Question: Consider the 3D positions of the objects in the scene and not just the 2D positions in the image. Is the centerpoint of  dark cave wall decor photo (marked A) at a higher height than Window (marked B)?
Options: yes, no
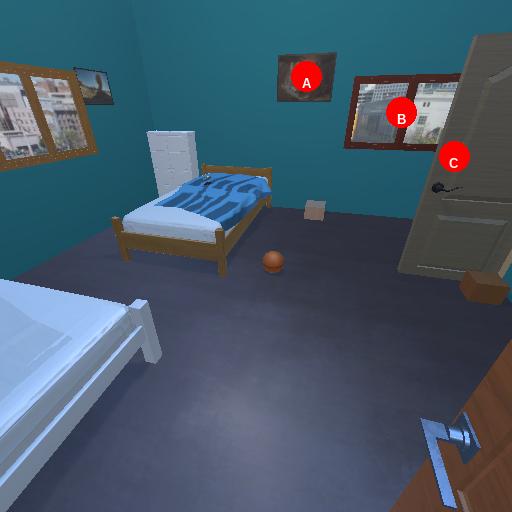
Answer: yes